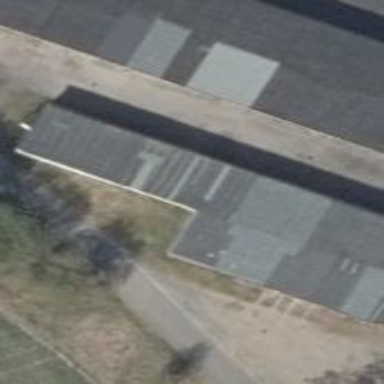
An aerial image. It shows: Group of garages.